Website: bh-photo
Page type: address-validator
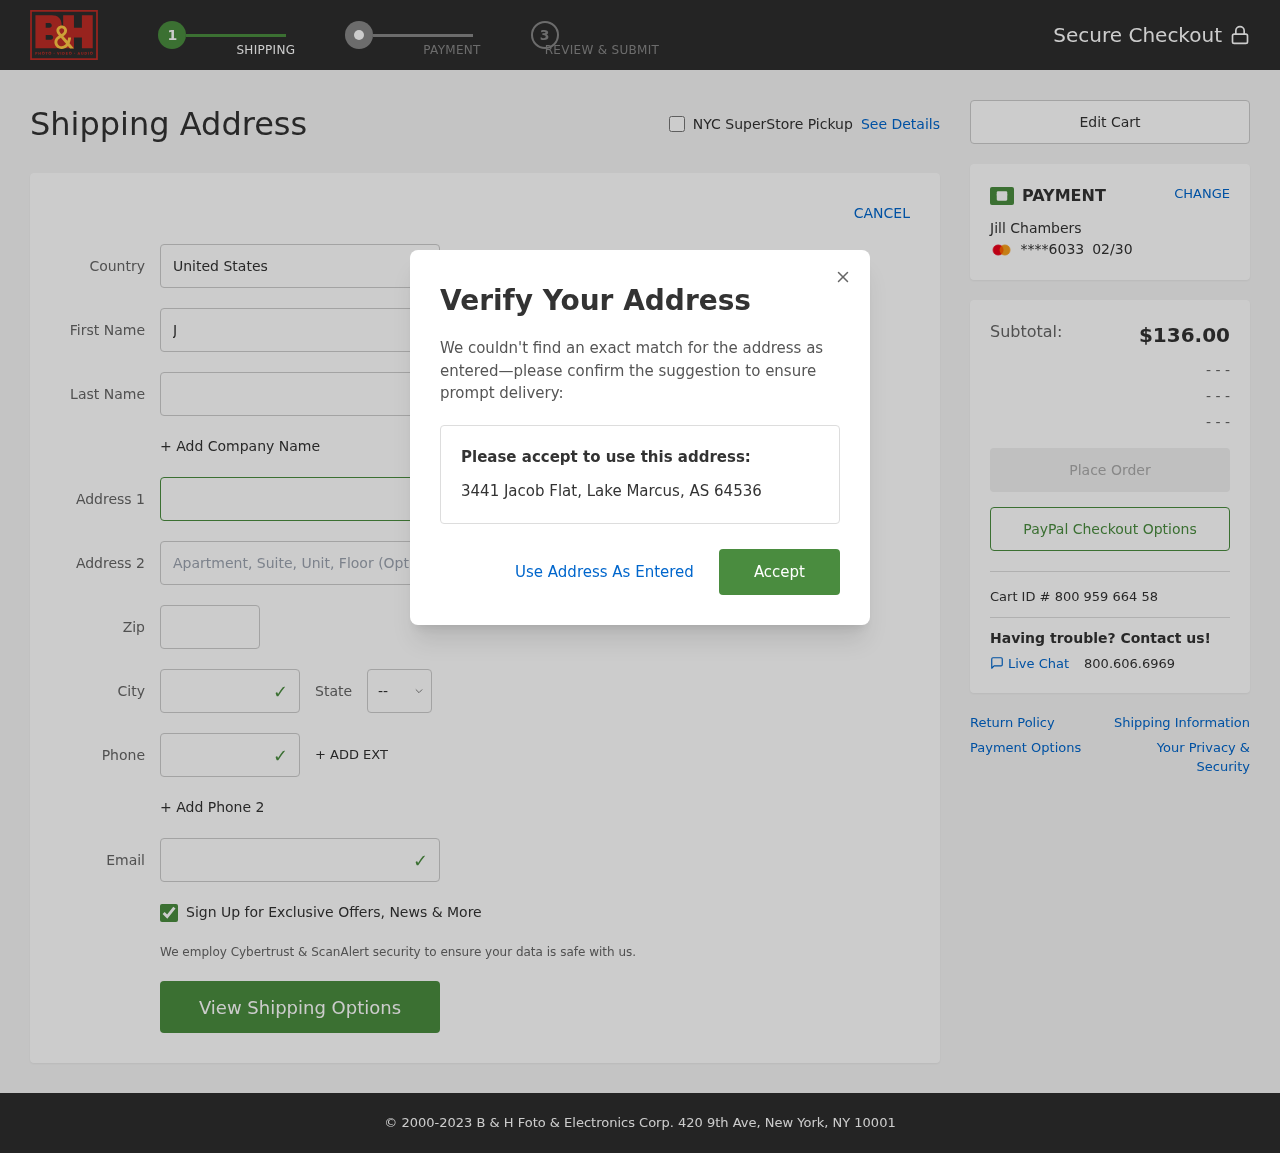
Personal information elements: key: PII_CARD_EXPIRY
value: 02/30
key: PII_CARD_LAST4
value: ****6033
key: PII_CITY
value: Lake Marcus
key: PII_COUNTRY
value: United States
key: PII_EMAIL
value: jill_chambers@hotmail.com
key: PII_FIRSTNAME
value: Jill
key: PII_FULLNAME
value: Jill Chambers
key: PII_LASTNAME
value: Chambers
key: PII_PHONE
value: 6049115819
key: PII_POSTCODE
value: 64536
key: PII_STATE_ABBR
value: AS
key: PII_STREET
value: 3441 Jacob Flat
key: PII_STREET2
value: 9198 Potts Way
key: PII_CITY_STATE_ZIP
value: Lake Marcus, AS 64536
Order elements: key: ORDER_SUBTOTAL
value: $136.00
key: ORDER_ID
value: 800 959 664 58